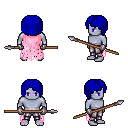
a pixel art fantasy rpg character, male body template, dark elf, purple skin, pink tattered cape, metal pants, blue pageboy hairstyle, metal gloves, spear, four views (front, back, left, right), 2x2 character sprite sheet, small pixel art, hard edges, no anti-aliasing